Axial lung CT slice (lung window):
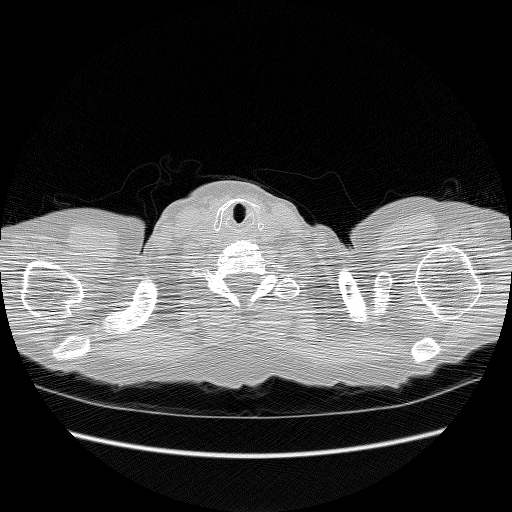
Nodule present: no